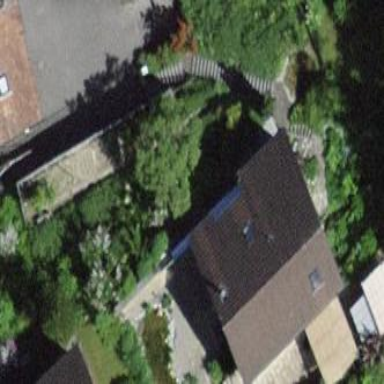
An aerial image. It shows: View of roof of building.